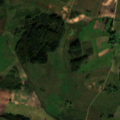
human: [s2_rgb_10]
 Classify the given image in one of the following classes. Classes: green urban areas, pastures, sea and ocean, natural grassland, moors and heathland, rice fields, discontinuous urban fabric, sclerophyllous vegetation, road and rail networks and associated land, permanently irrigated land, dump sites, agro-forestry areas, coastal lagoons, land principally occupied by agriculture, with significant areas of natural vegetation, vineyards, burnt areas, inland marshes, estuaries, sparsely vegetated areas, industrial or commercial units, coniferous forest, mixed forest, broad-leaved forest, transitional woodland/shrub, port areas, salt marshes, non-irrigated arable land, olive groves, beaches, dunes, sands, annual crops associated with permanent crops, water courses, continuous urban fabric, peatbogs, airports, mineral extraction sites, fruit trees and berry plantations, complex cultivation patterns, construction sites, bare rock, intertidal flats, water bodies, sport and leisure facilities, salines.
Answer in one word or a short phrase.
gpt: non-irrigated arable land, pastures, complex cultivation patterns, coniferous forest